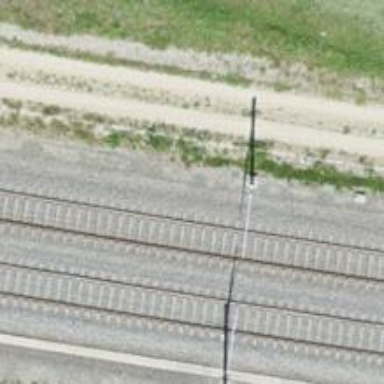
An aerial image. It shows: Single railway track with electrified contact line.